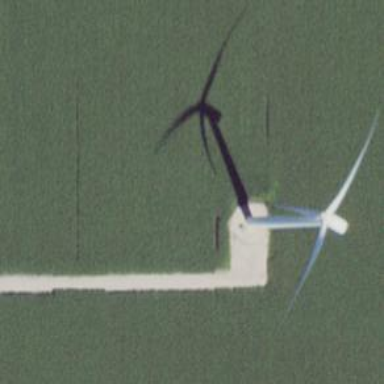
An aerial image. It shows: Wind generator powered by wind. The generator type is horizontal axis and it uses wind turbines.